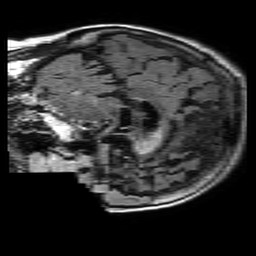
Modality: FLAIR
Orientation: sagittal
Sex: female
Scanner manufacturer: philips
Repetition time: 11 s
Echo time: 0.125 s